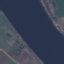
Label: River